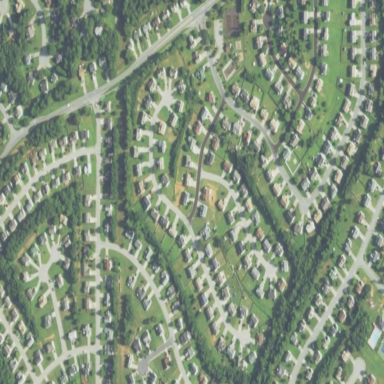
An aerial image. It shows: Residential area.